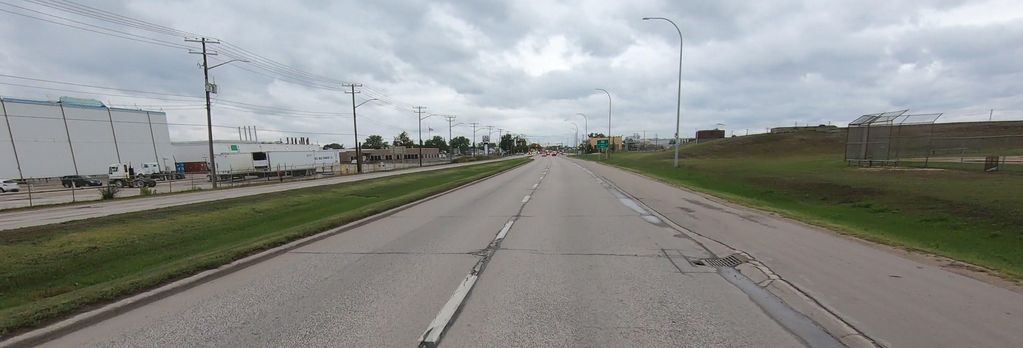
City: winnipeg